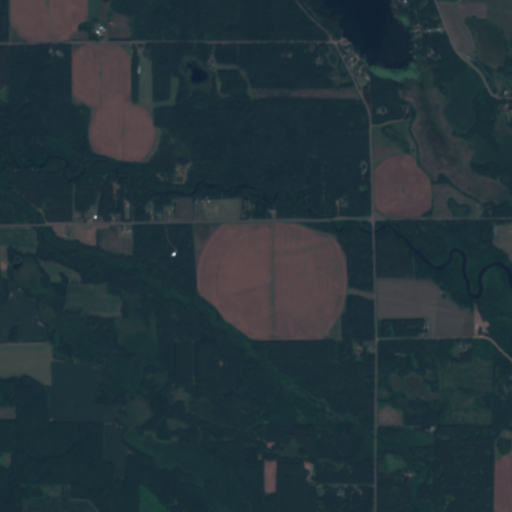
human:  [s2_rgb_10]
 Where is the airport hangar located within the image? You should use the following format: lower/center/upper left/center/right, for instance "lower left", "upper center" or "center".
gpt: The airport hangar is located in the center right of the image.
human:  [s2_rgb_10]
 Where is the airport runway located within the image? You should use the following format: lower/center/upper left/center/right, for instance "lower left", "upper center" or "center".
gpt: The airport runway is located in the center right of the image.
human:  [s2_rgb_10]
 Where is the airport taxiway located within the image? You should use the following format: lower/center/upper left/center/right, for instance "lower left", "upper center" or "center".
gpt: The airport taxiway is located in the center right of the image.
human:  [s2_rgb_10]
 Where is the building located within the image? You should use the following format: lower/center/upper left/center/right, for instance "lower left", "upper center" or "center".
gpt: The building is located in the center right of the image.
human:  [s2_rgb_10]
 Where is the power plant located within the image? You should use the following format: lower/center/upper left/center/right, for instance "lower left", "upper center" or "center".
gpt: There is no power plant in the image.